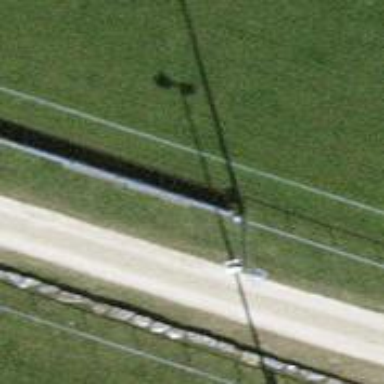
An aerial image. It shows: Mast structure.